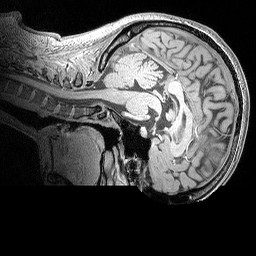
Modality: MP2RAGE
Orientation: sagittal
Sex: female
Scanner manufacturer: siemens
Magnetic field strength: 3 T
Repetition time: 5 s
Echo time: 0.00292 s